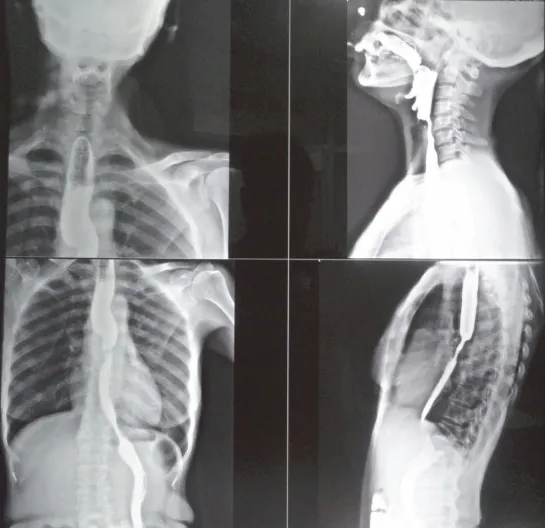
Barium swallow.
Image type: radiology (x_ray)